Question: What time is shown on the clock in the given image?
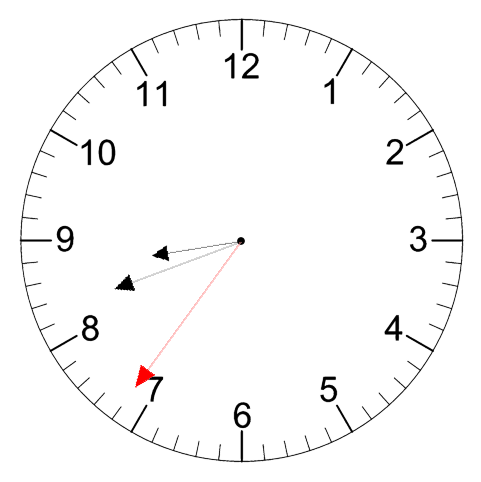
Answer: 08:41:36